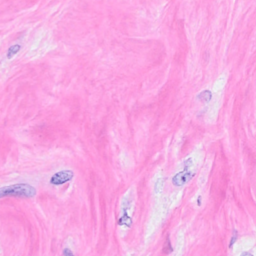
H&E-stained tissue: Breast